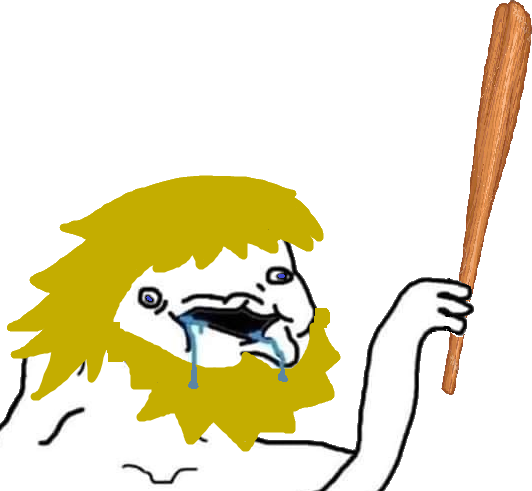
Label: 5_Brainlet